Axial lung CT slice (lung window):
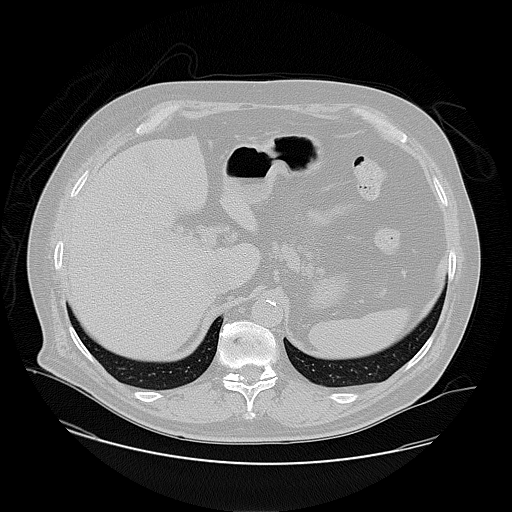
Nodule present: no